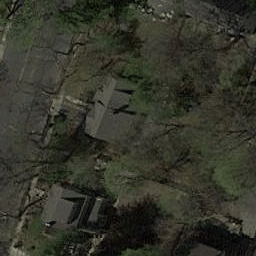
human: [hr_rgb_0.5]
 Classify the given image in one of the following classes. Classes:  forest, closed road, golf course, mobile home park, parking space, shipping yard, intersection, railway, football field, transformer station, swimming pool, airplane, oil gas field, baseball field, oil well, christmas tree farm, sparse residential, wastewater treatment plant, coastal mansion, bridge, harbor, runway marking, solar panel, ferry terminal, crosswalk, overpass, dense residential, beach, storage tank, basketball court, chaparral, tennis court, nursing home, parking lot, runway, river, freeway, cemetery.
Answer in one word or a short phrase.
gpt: sparse residential